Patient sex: M
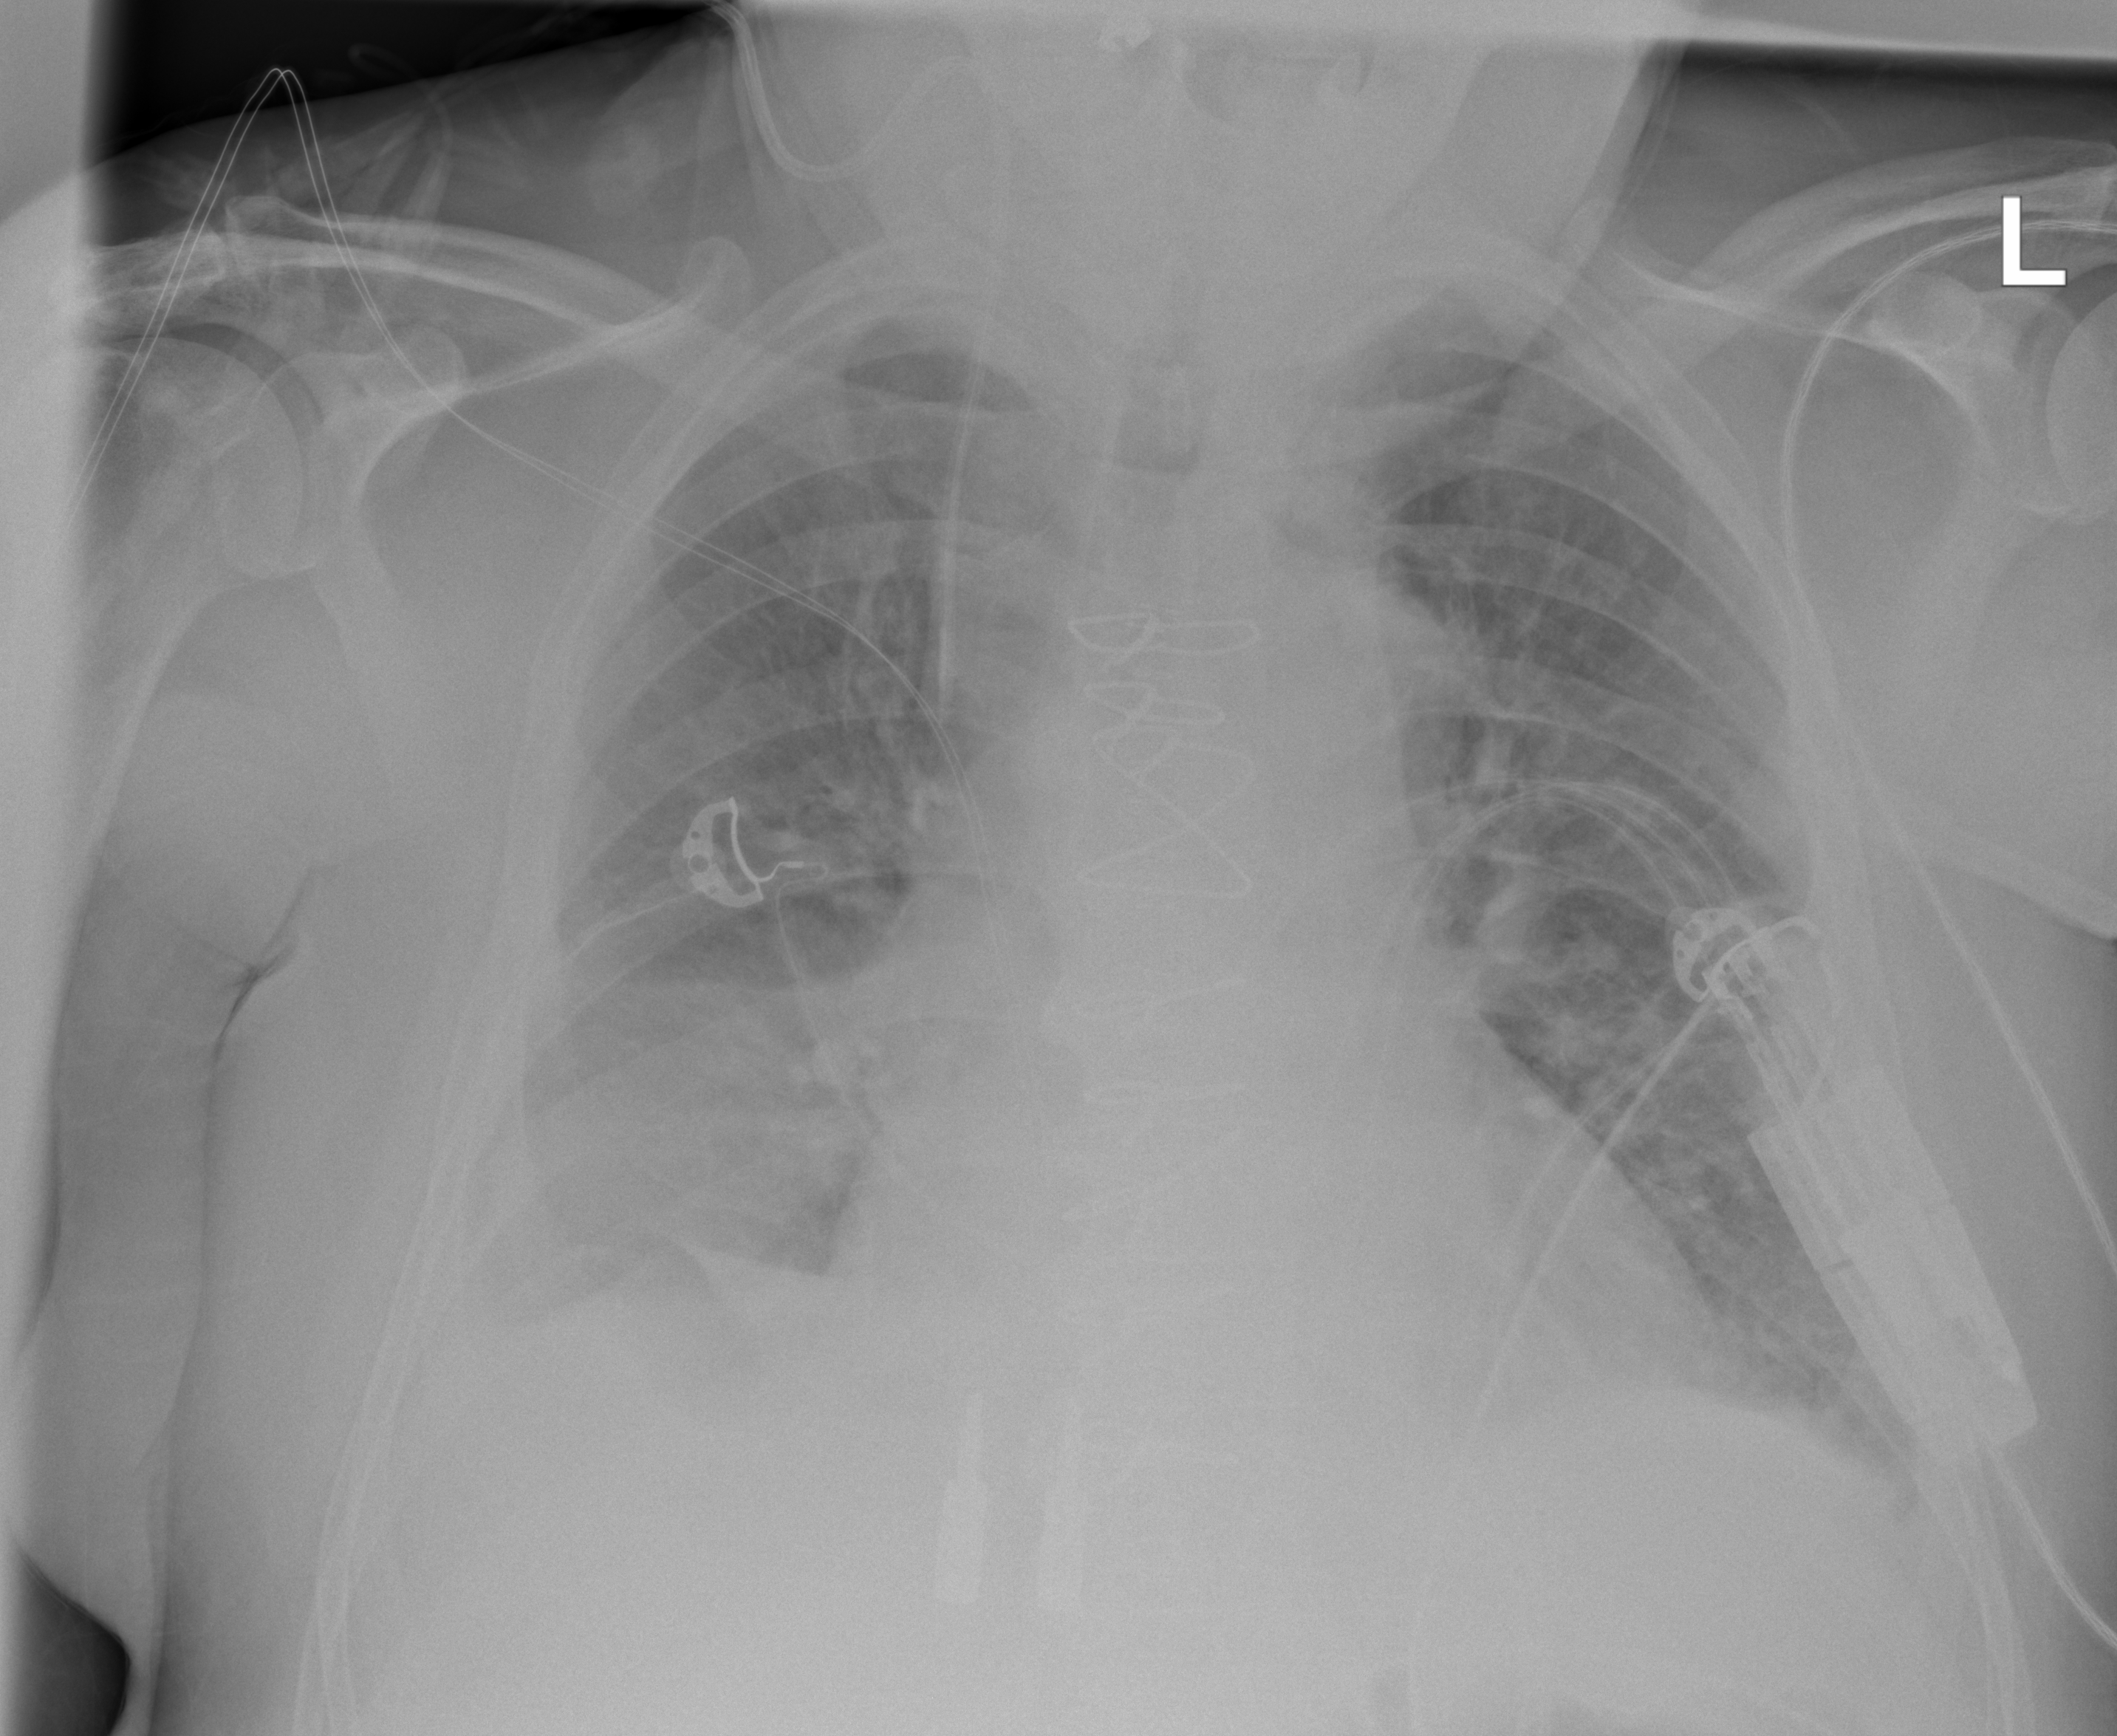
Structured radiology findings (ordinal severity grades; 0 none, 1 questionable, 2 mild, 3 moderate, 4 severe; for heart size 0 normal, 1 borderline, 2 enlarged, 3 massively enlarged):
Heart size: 2
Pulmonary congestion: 2
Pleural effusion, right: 2
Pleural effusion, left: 2
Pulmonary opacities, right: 0
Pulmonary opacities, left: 0
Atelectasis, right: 2
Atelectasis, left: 0